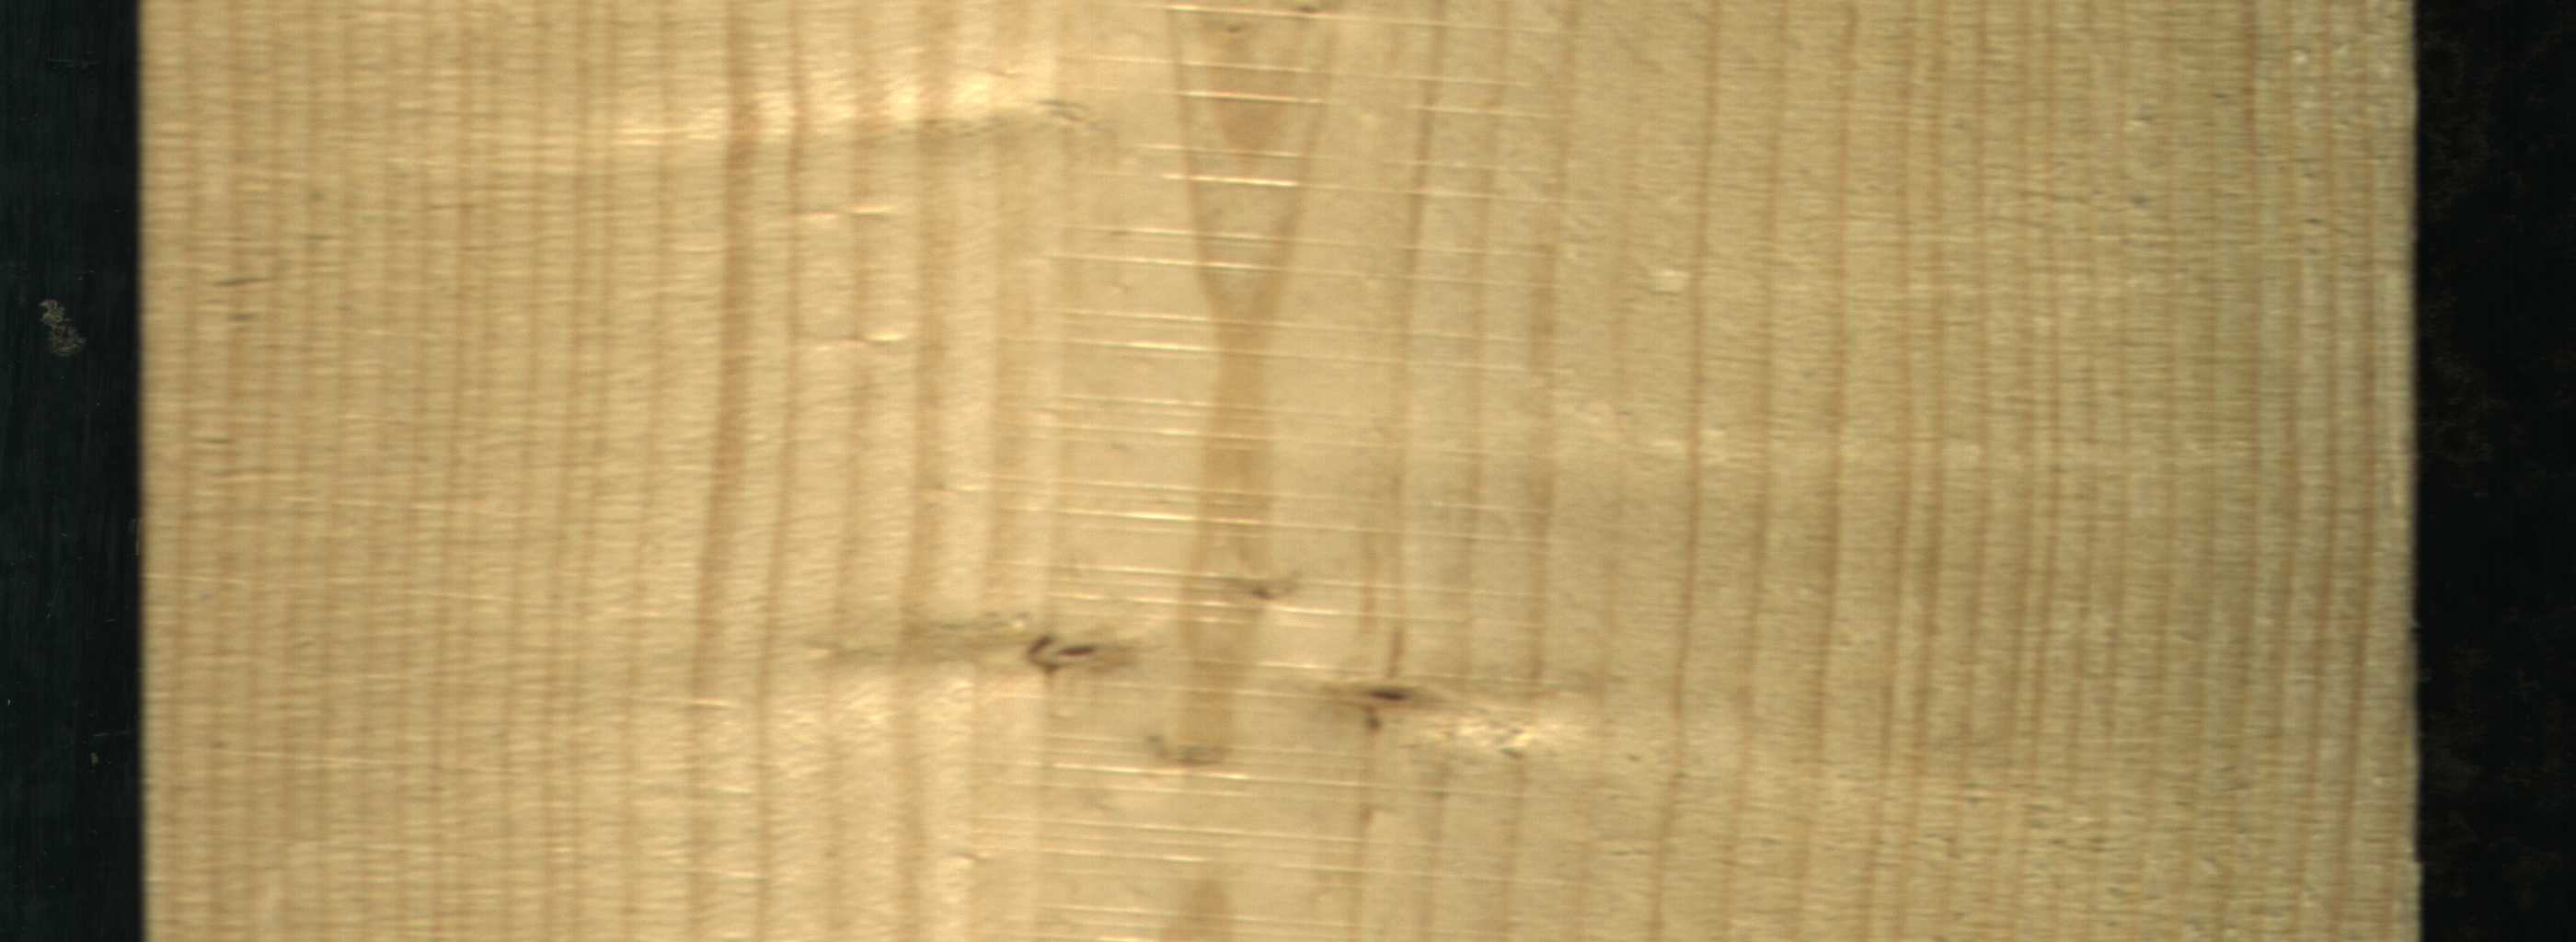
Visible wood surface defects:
Live_Knot
Live_Knot